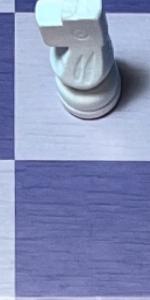
Label: Empty